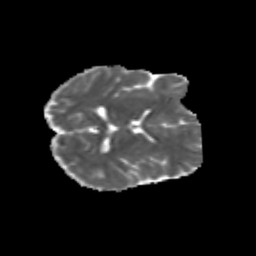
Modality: MD
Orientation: axial
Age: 24
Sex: male
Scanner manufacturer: siemens
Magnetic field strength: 3 T
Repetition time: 3.5 s
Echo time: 0.113 s